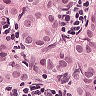
Metastatic tissue present: yes